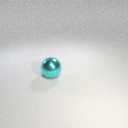
large cyan metal sphere